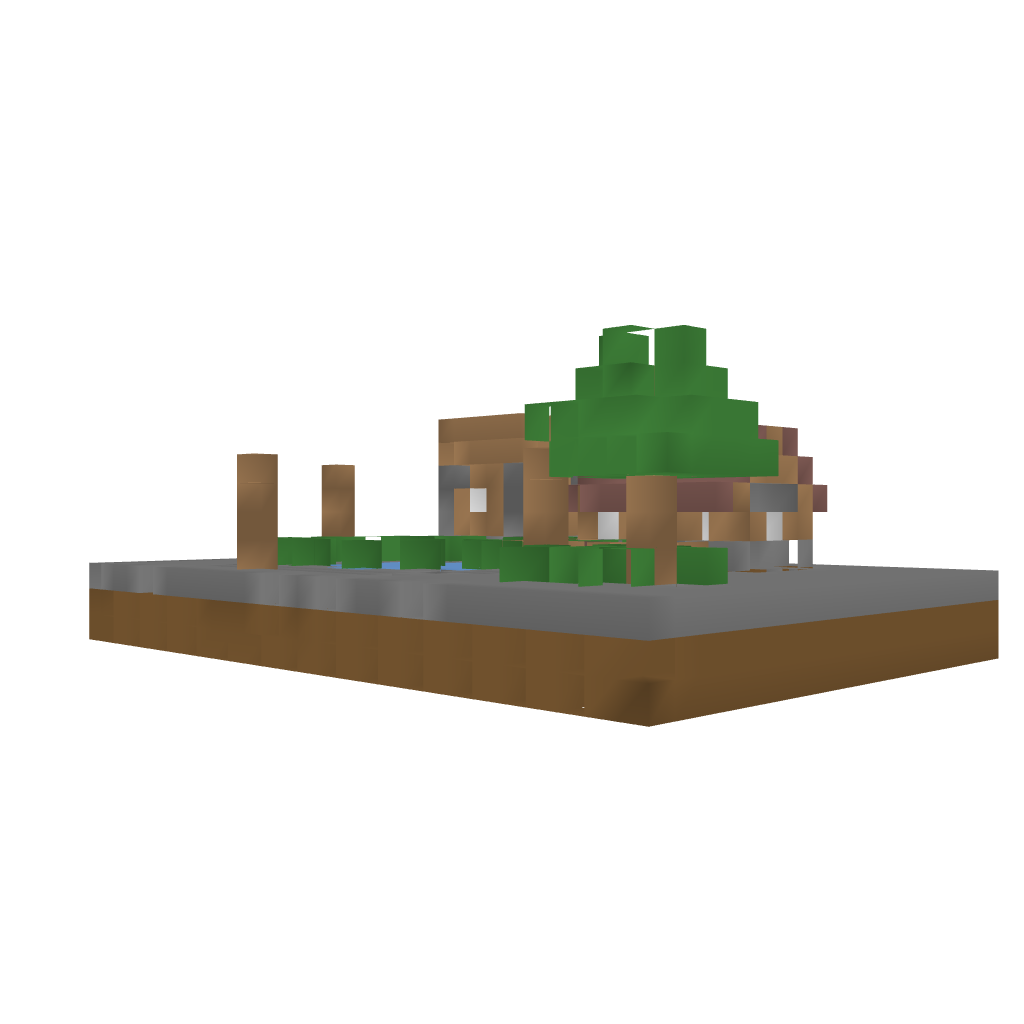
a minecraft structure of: cozy start house bad low quality